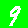
Digit: 9